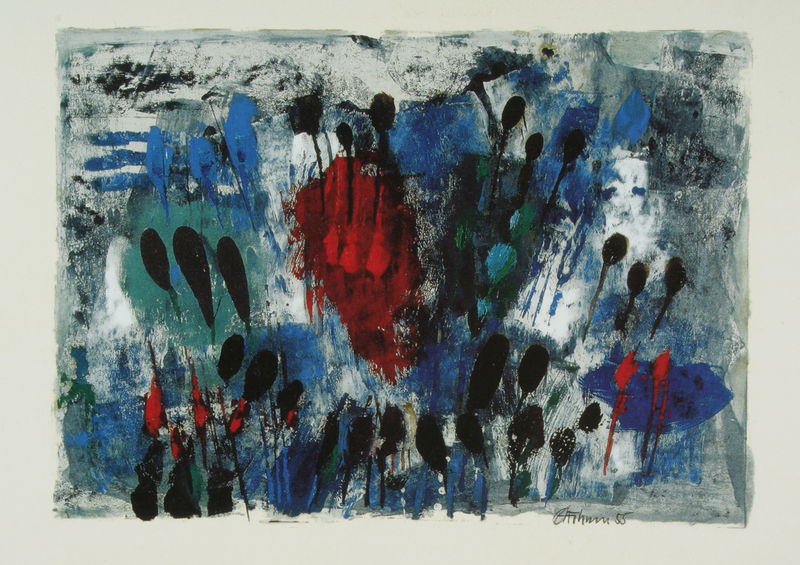
Titel: ohne Titel
Künstler: Gerhard Hoehme
Standort: Düsseldorf
Institution: Kunstmuseum Düsseldorf im Ehrenhof
Schlagwörter: blau, blumen, schwarz, weiss, rot, signatur, öl, pastos, chaos, datierung, abstrakt, modern